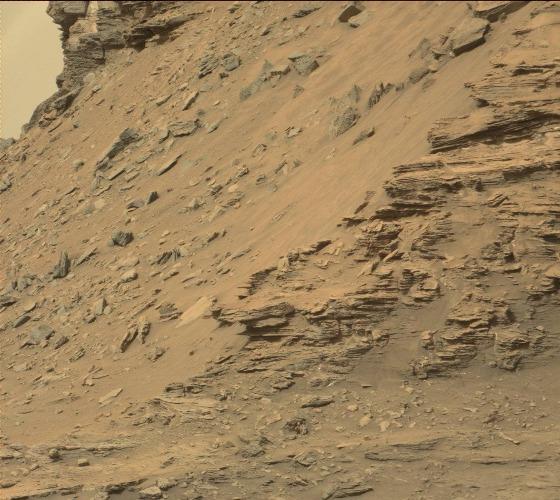
Terrain classes present: Bedrock, Gravel / Sand / Soil, Rock, Shadow, Sky / Distant Mountains